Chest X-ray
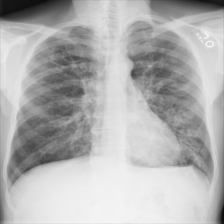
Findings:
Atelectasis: negative
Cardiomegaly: negative
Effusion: negative
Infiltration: negative
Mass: negative
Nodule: negative
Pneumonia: negative
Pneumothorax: negative
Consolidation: negative
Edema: negative
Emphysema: negative
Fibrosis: positive
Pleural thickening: negative
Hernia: negative